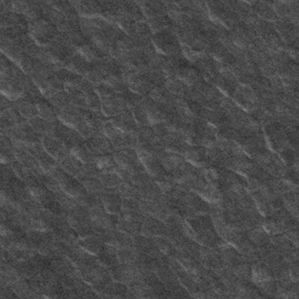
Label: frost